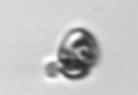
Label: Heterocapsa_rotundata